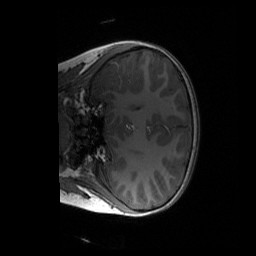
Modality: T1w
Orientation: coronal
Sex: male
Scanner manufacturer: siemens
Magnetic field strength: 3 T
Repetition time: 1.9 s
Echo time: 0.00243 s